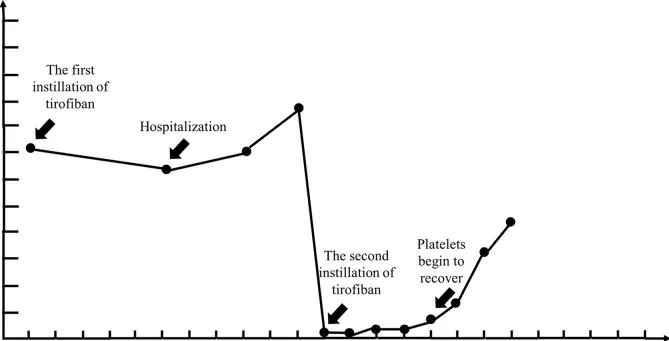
Evolution of the platelet count (days before and after stopping tirofiban infusion).
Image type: chart (chart)